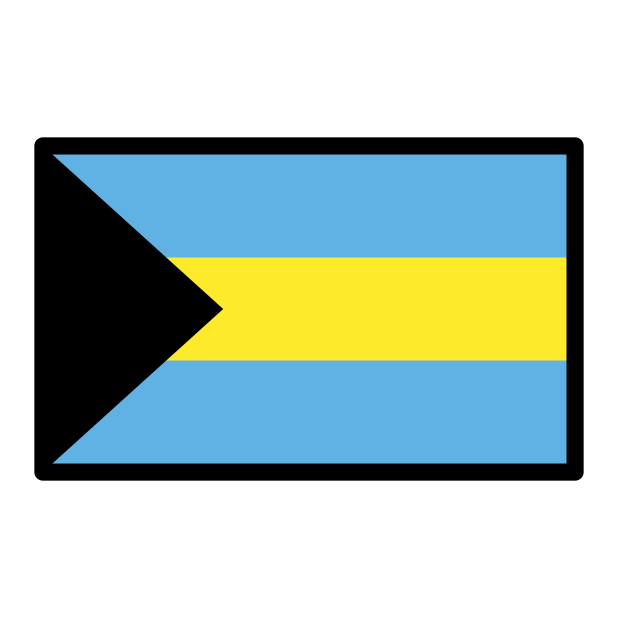
flag: Bahamas